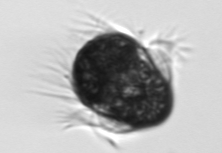
Label: Mesodinium